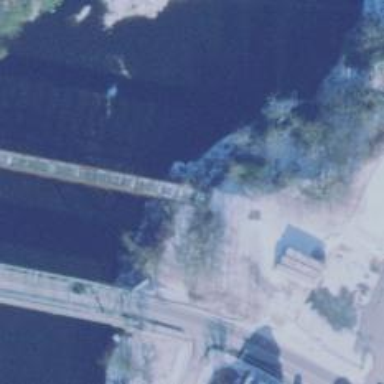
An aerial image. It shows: Disused railway bridge.